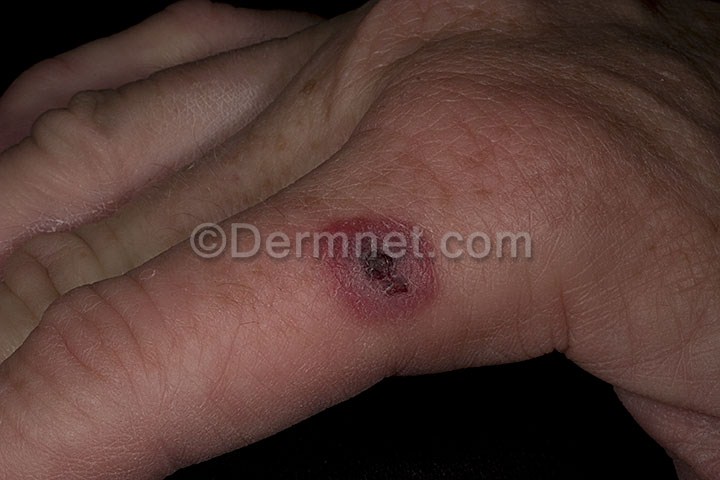
Disease: Scabies Lyme Disease and other Infestations and Bites